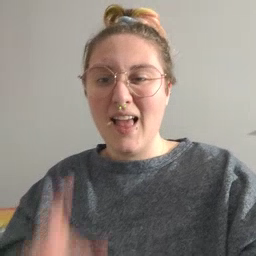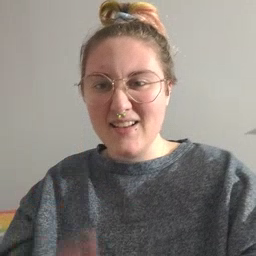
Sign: hate